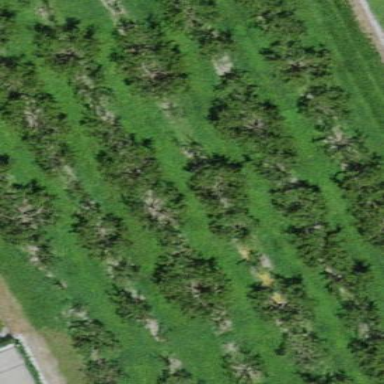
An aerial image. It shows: Orchard.